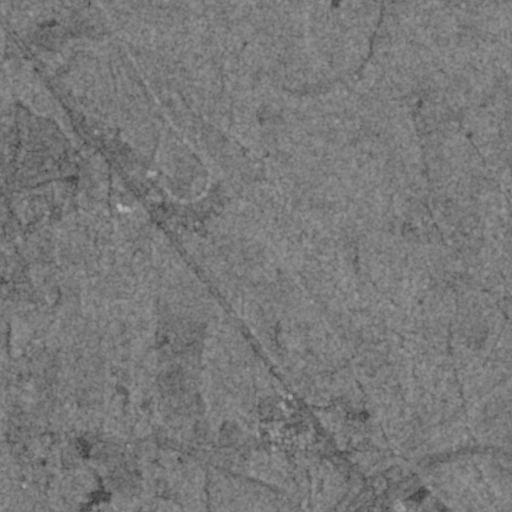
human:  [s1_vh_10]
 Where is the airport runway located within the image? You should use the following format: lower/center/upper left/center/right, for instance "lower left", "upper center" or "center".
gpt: The airport runway is located in the lower left of the image.
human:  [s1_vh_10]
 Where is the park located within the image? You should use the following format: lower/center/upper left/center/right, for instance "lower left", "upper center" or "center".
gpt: The park is located in the lower center of the image.
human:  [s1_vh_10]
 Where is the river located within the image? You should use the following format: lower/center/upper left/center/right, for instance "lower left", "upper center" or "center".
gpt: The river is located in the lower right of the image.
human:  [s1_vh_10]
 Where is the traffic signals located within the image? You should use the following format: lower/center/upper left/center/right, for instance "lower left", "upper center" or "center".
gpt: The traffic signals is located in the lower right of the image.
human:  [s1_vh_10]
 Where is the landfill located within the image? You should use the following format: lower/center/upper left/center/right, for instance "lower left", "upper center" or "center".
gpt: There is no landfill in the image.

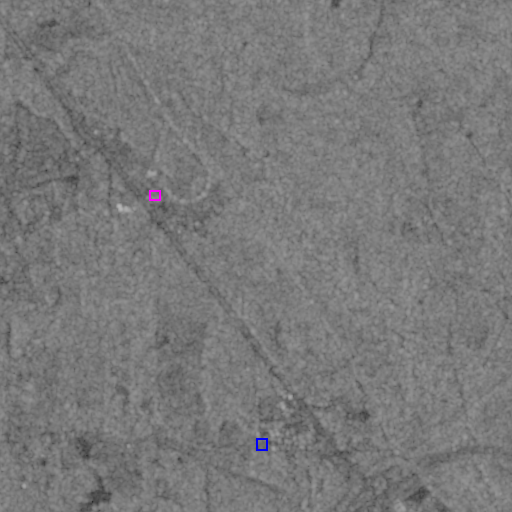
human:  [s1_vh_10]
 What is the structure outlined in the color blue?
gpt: The structure outlined in blue is a park.
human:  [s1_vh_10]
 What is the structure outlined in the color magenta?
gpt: The structure outlined in magenta is a building.
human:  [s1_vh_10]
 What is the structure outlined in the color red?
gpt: There is no red outline.